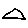
Label: triangle